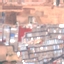
Label: Industrial